Field crop: maize
Growth stage: 1
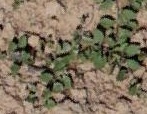
Species: convolvulus